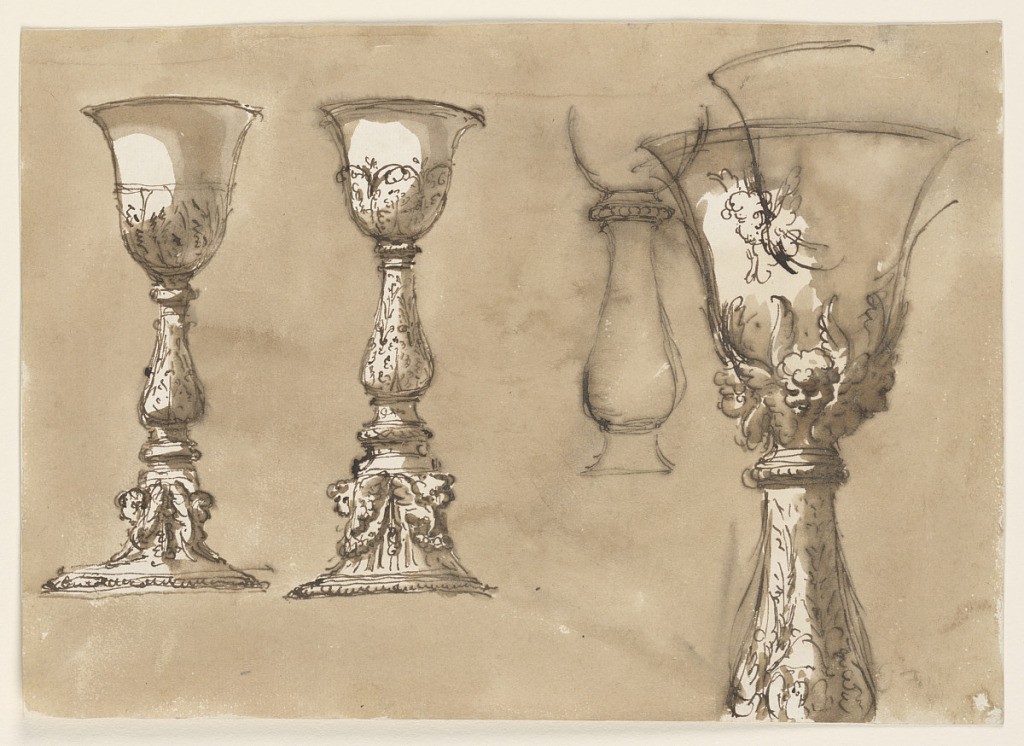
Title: Three chalices
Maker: Giuseppe Barberi, Italian, 1746–1809
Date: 1746–1809
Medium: Pen and brown ink, brush and brown wash on off-white laid paper, lined
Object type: Drawing
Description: At left: the foot is decorated with two cherubim. The stem is a floated baluster. The lower part of the bowl is decorated with leaves. Center: a richer, decorated variation of the same motif. Cherubim are connected by festoons and are in front of flutes. At right: a variation of the upper part of the stem and the bowl of the central project. Below, the bowl has a row of cherubim. A sketch of the left side of the bowl is partly drawn over the project in ink. Left of it is a sketch, in ink, of a stem, a baluster, and the lower part of the bowl. Usual background.